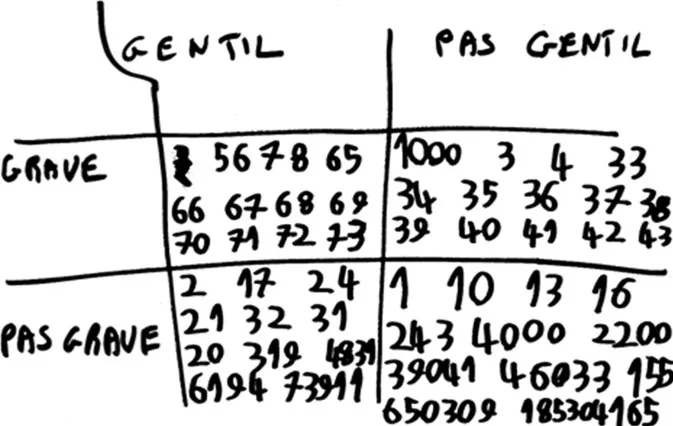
FC's representation of numbers according two specific categories: kindness (nice, or "gentil"/ not nice, or "pas gentil") and mattering (it matters, or "grave"/it does not matter, or "pas grave").
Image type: pathology (pas)